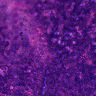
Metastatic tissue present: no